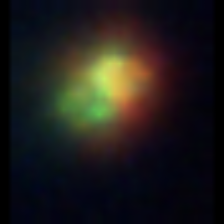
Taxon: NanoPlankton
Group: Other